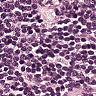
Metastatic tissue present: no